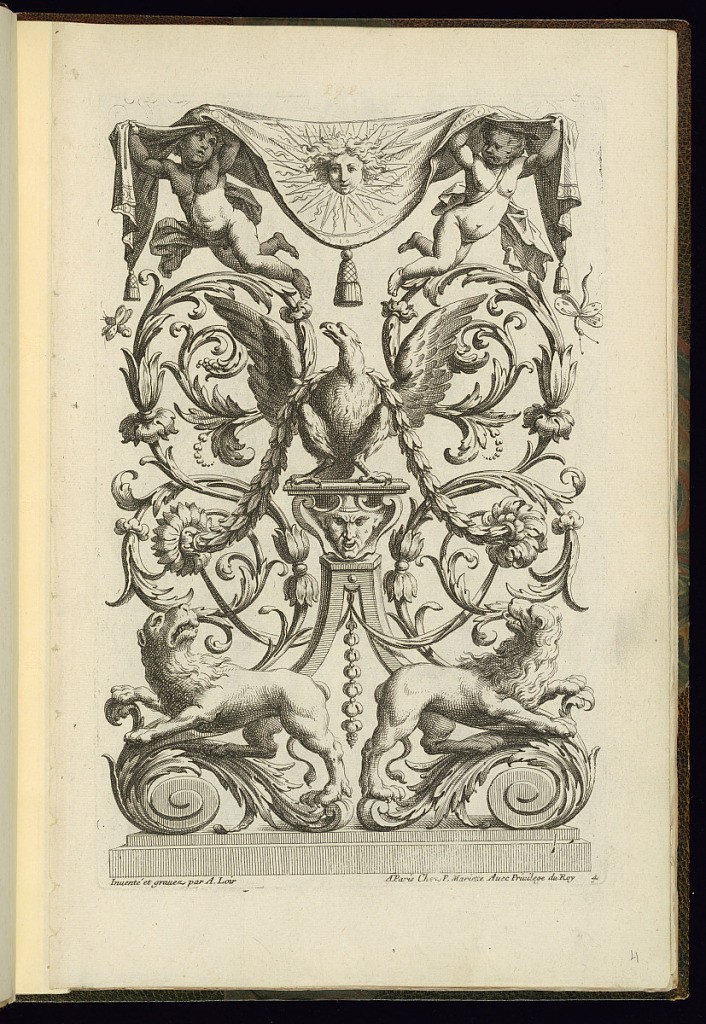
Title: Ornament Panel Design
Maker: Alexis Loir, French, 1640 - 1713
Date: ca.1660–1713
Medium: Etching on paper
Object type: Print
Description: Ornament panel design adorned with foliate scrolls, festoons of leaves, putti holding a draped fabric with the face of Apollo framed by sun rays, an eagle, mask (mascaron), rosettes, fleurons, scrolling leaves (rinceaux), and lions. The plate is signed and numbered.